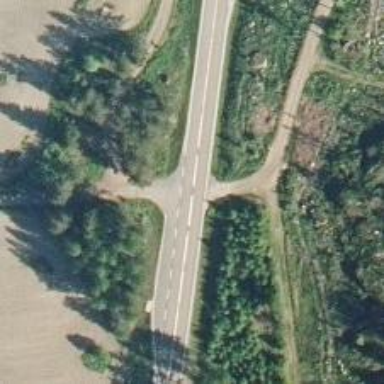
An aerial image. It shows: Asphalt road designated as trunk highway.